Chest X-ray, AP view. Patient: 31 years old, sex M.
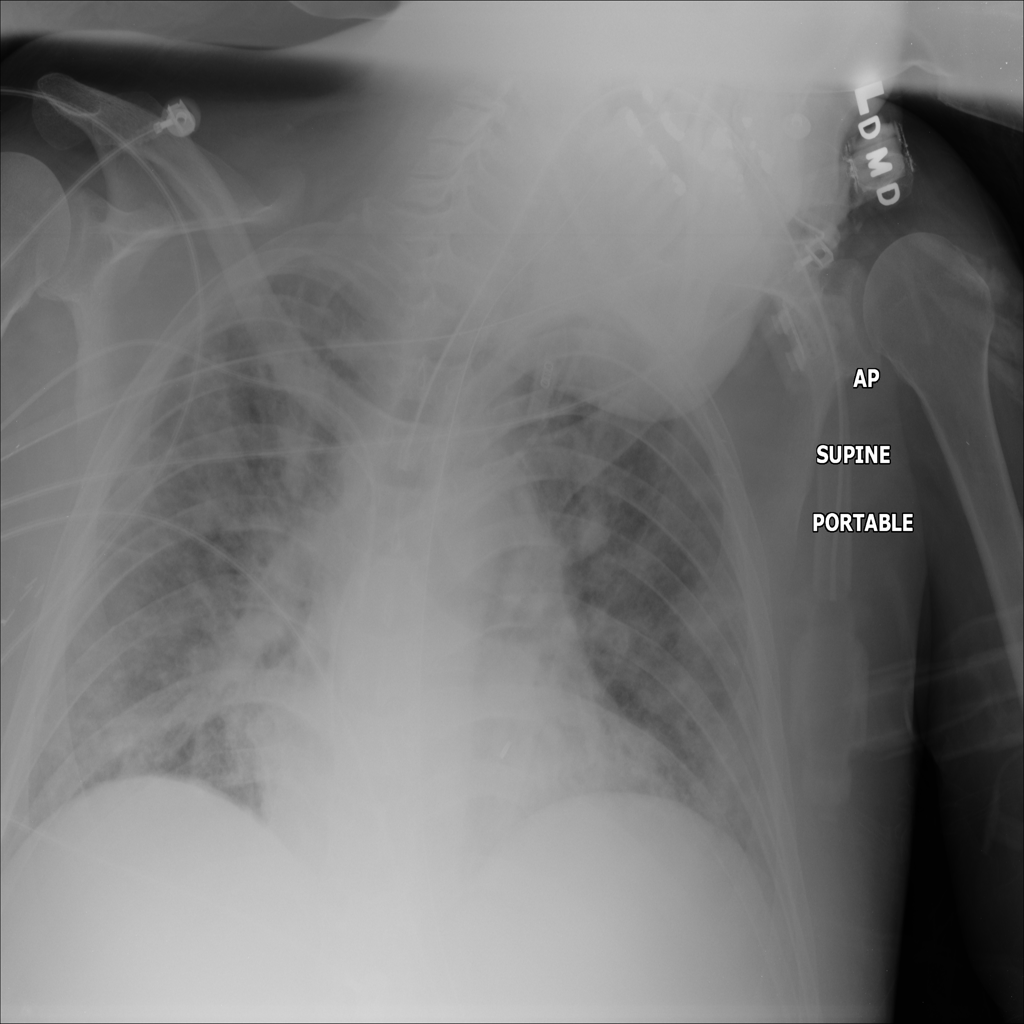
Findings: Infiltration